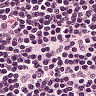
Metastatic tissue present: no